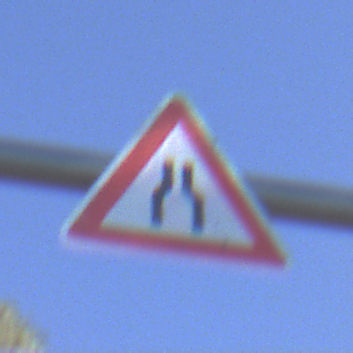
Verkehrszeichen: VerengteFahrbahn
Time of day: MorningAfternoon
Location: Outdoor (Nature)
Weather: Clear
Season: NotSpecified
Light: Natural